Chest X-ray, AP view. Patient: 64 years old, sex F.
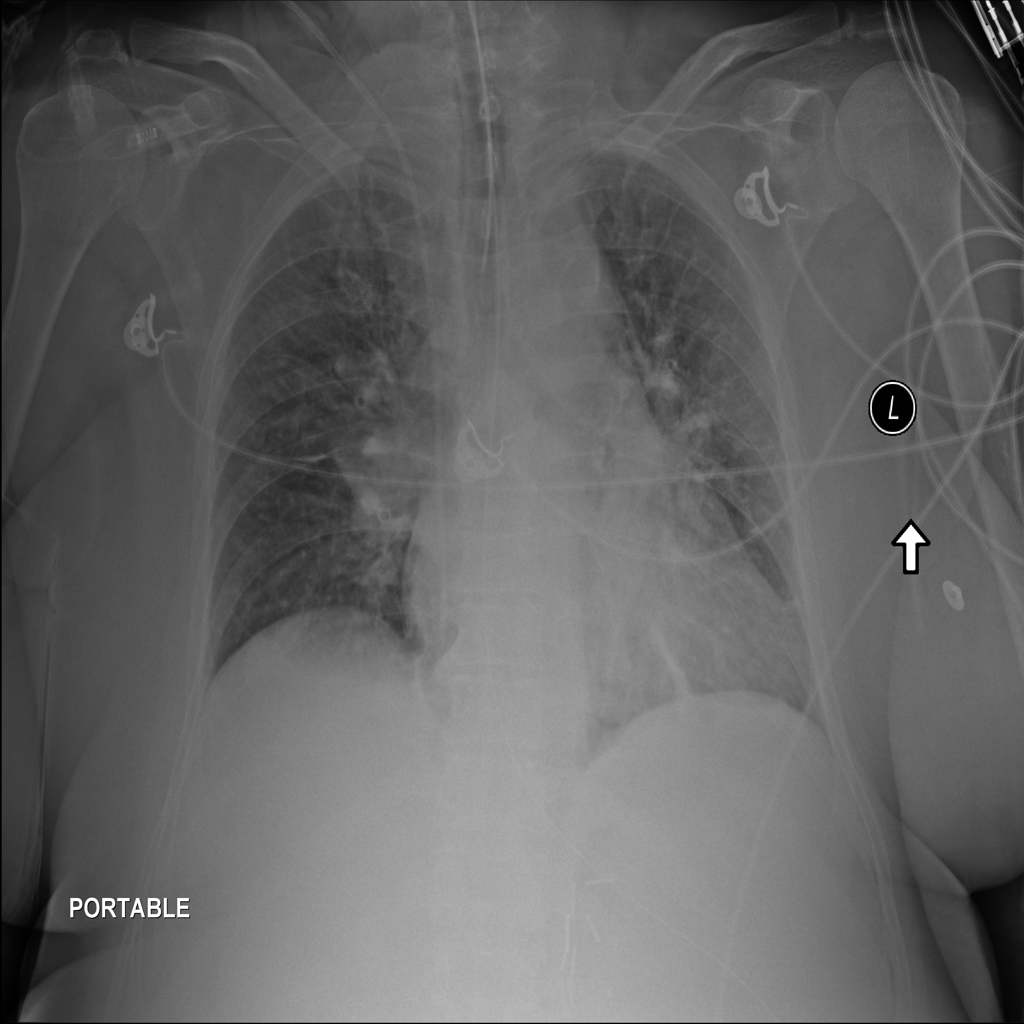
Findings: Atelectasis